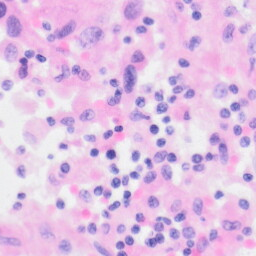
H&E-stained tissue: Kidney